Question: I need to recursively traverse a very large and complicated object model to search for a particular value of an ID.
The value I'm looking for is in a property called "ID", but objects with a particular ID might have many children, some of which are arrays, each having a different ID, and each of those children in turn can have a different ID and so on and so forth.

So if I give you an object, say $web, and you know that deep down in it's object model there is a value of an object that you are looking for. How do you look for it using recursion and reflection?
Note: This is a generic powershell/recursion/programming question even though the topic is SharePoint.
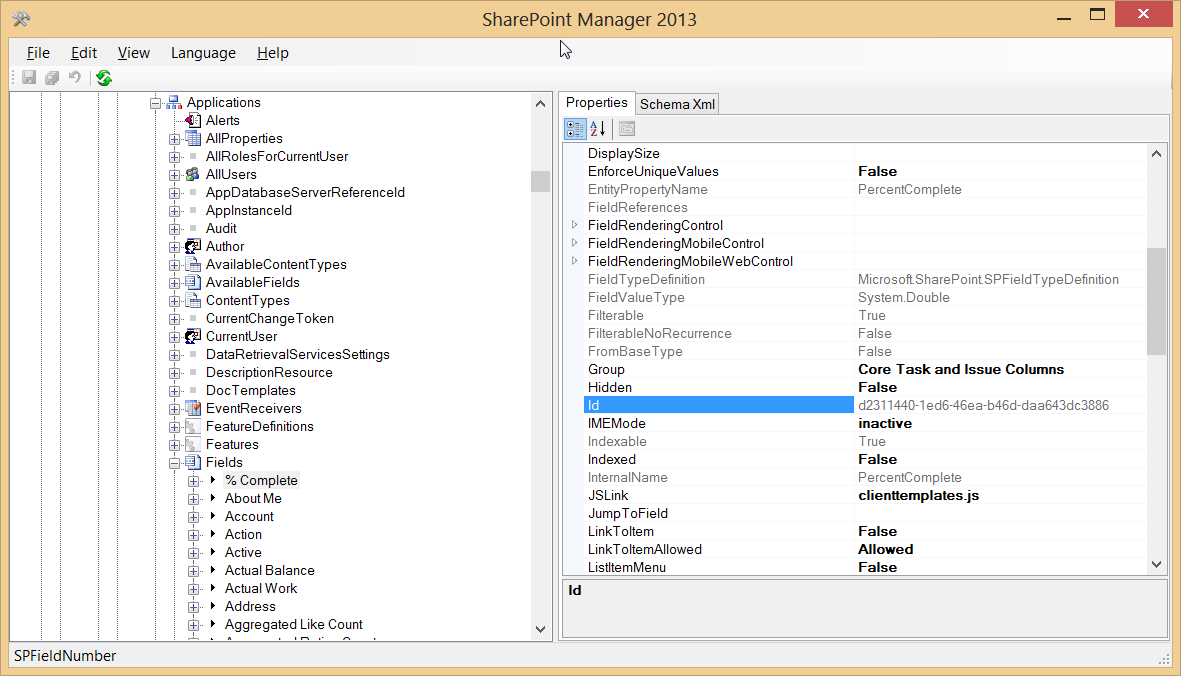
Answer: How about using 'Format-Custom'? For example, getting a lot of nested member data from a directory info is done like so,
'''
(gci)[0] | fc > test.txt
'''
Will give some 8800 lines of data for expanded members.